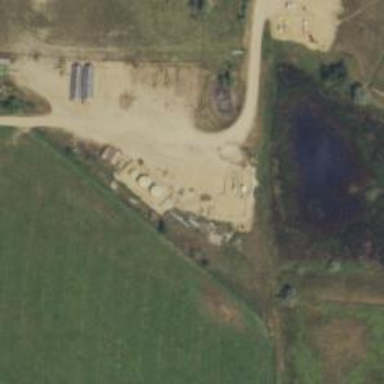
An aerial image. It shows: Storage tank that is man-made.